Question: I have a custom control containing a button with a label underneath. I want to make these controls to be draggable over another one to arrange them as I want in a flowlayoutpanel.
Now is working only if I drag the control from it's background (marked with yellow in the picture bellow) to the other control's yellow marked area, but not if i drag from the button or label area..

How can I make it so I can move the custom control no matter from where I grab and drop it on the other control. Basically to be only one control not like a container for the button and label..
This is my code so far:
'''
private void flowLayoutPanel1_DragEnter(object sender, DragEventArgs e)
{
e.Effect = DragDropEffects.Move;
}
private void flowLayoutPanel1_DragDrop(object sender, DragEventArgs e)
{
CustomControl target = sender as CustomControl;
if (target != null)
{
int targetIndex = FindCSTIndex(target);
if (targetIndex != -1)
{
string pictureBoxFormat = typeof(CustomControl).FullName;
if (e.Data.GetDataPresent(pictureBoxFormat))
{
CustomControl source = e.Data.GetData(pictureBoxFormat) as CustomControl;
int sourceIndex = this.FindCSTIndex(source);
if (targetIndex != -1)
this.flowLayoutPanel1.Controls.SetChildIndex(source, targetIndex);
}
}
}
}
private int FindCSTIndex(CustomControl cst_ctr)
{
for (int i = 0; i < this.flowLayoutPanel1.Controls.Count; i++)
{
CustomControl target = this.flowLayoutPanel1.Controls[i] as CustomControl;
if (cst_ctr == target)
return i;
}
return -1;
}
private void OnCstMouseMove(object sender, MouseEventArgs e)
{
if (e.Button == MouseButtons.Left)
{
CustomControl cst = sender as CustomControl;
cst.DoDragDrop(cst, DragDropEffects.Move);
}
}
'''
And the custom control class:
'''
public class CustomControl : Control
{
private Button _button;
private Label _label;
public CustomControl(Button button, Label label)
{
_button = button;
_label = label;
button.Width = 50;
button.Height = 50;
label.Width = 65;
button.BackgroundImageLayout = ImageLayout.Stretch;
Height = button.Height + label.Height;
Width = 68;
// Width = Math.Max(button.Width, label.Width);
Controls.Add(_button);
_button.Location = new Point(0, 0);
Controls.Add(_label);
_label.Location = new Point(0, button.Height);
}
}
'''
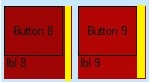
Answer: Managed to solve it:
'''
private void flowLayoutPanel1_DragDrop(object sender, DragEventArgs e)
{
Control target = new Control();
target.Parent = sender as Control;
if (target != null)
{
int targetIndex = FindCSTIndex(target.Parent);
if (targetIndex != -1)
{
string cst_ctrl = typeof(CustomControl).FullName;
if (e.Data.GetDataPresent(cst_ctrl))
{
Button source = new Button();
source.Parent = e.Data.GetData(cst_ctrl) as CustomControl;
if (targetIndex != -1)
this.flowLayoutPanel1.Controls.SetChildIndex(source.Parent, targetIndex);
}
}
}
}
private int FindCSTIndex(Control cst_ctr)
{
for (int i = 0; i < this.flowLayoutPanel1.Controls.Count; i++)
{
CustomControl target = this.flowLayoutPanel1.Controls[i] as CustomControl;
if (cst_ctr.Parent == target)
return i;
}
return -1;
}
private void OnCstMouseMove(object sender, MouseEventArgs e)
{
if (e.Button == MouseButtons.Left)
{
Control cst = sender as Control;
cst.DoDragDrop(cst.Parent, DragDropEffects.Move);
}
}
'''